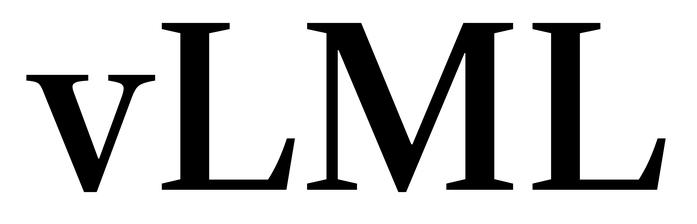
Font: LibreCaslonText_Medium